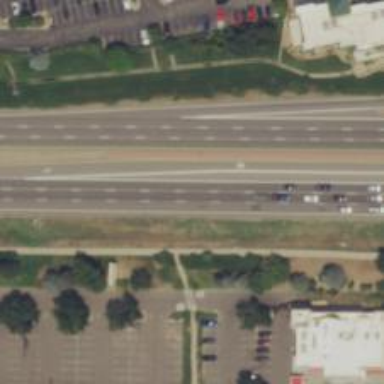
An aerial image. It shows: Smoothly paved trunk highway with grade 1 track type.